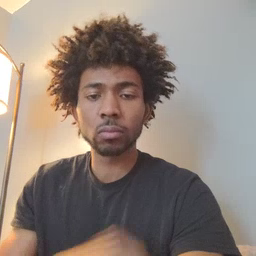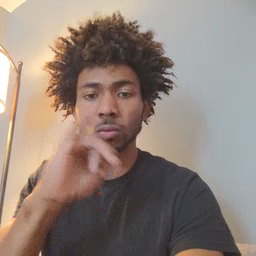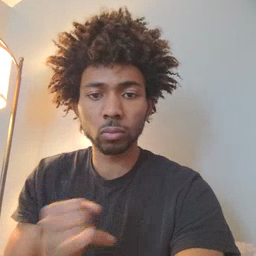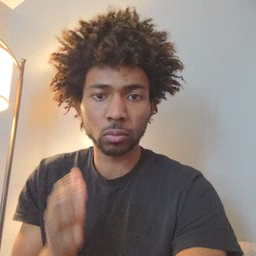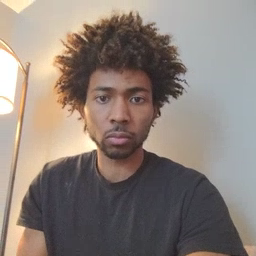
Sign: drawer